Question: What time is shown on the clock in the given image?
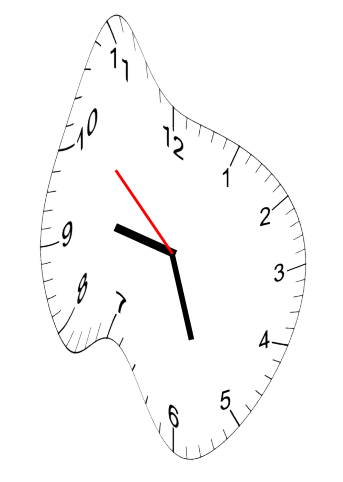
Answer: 09:26:52